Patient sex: M
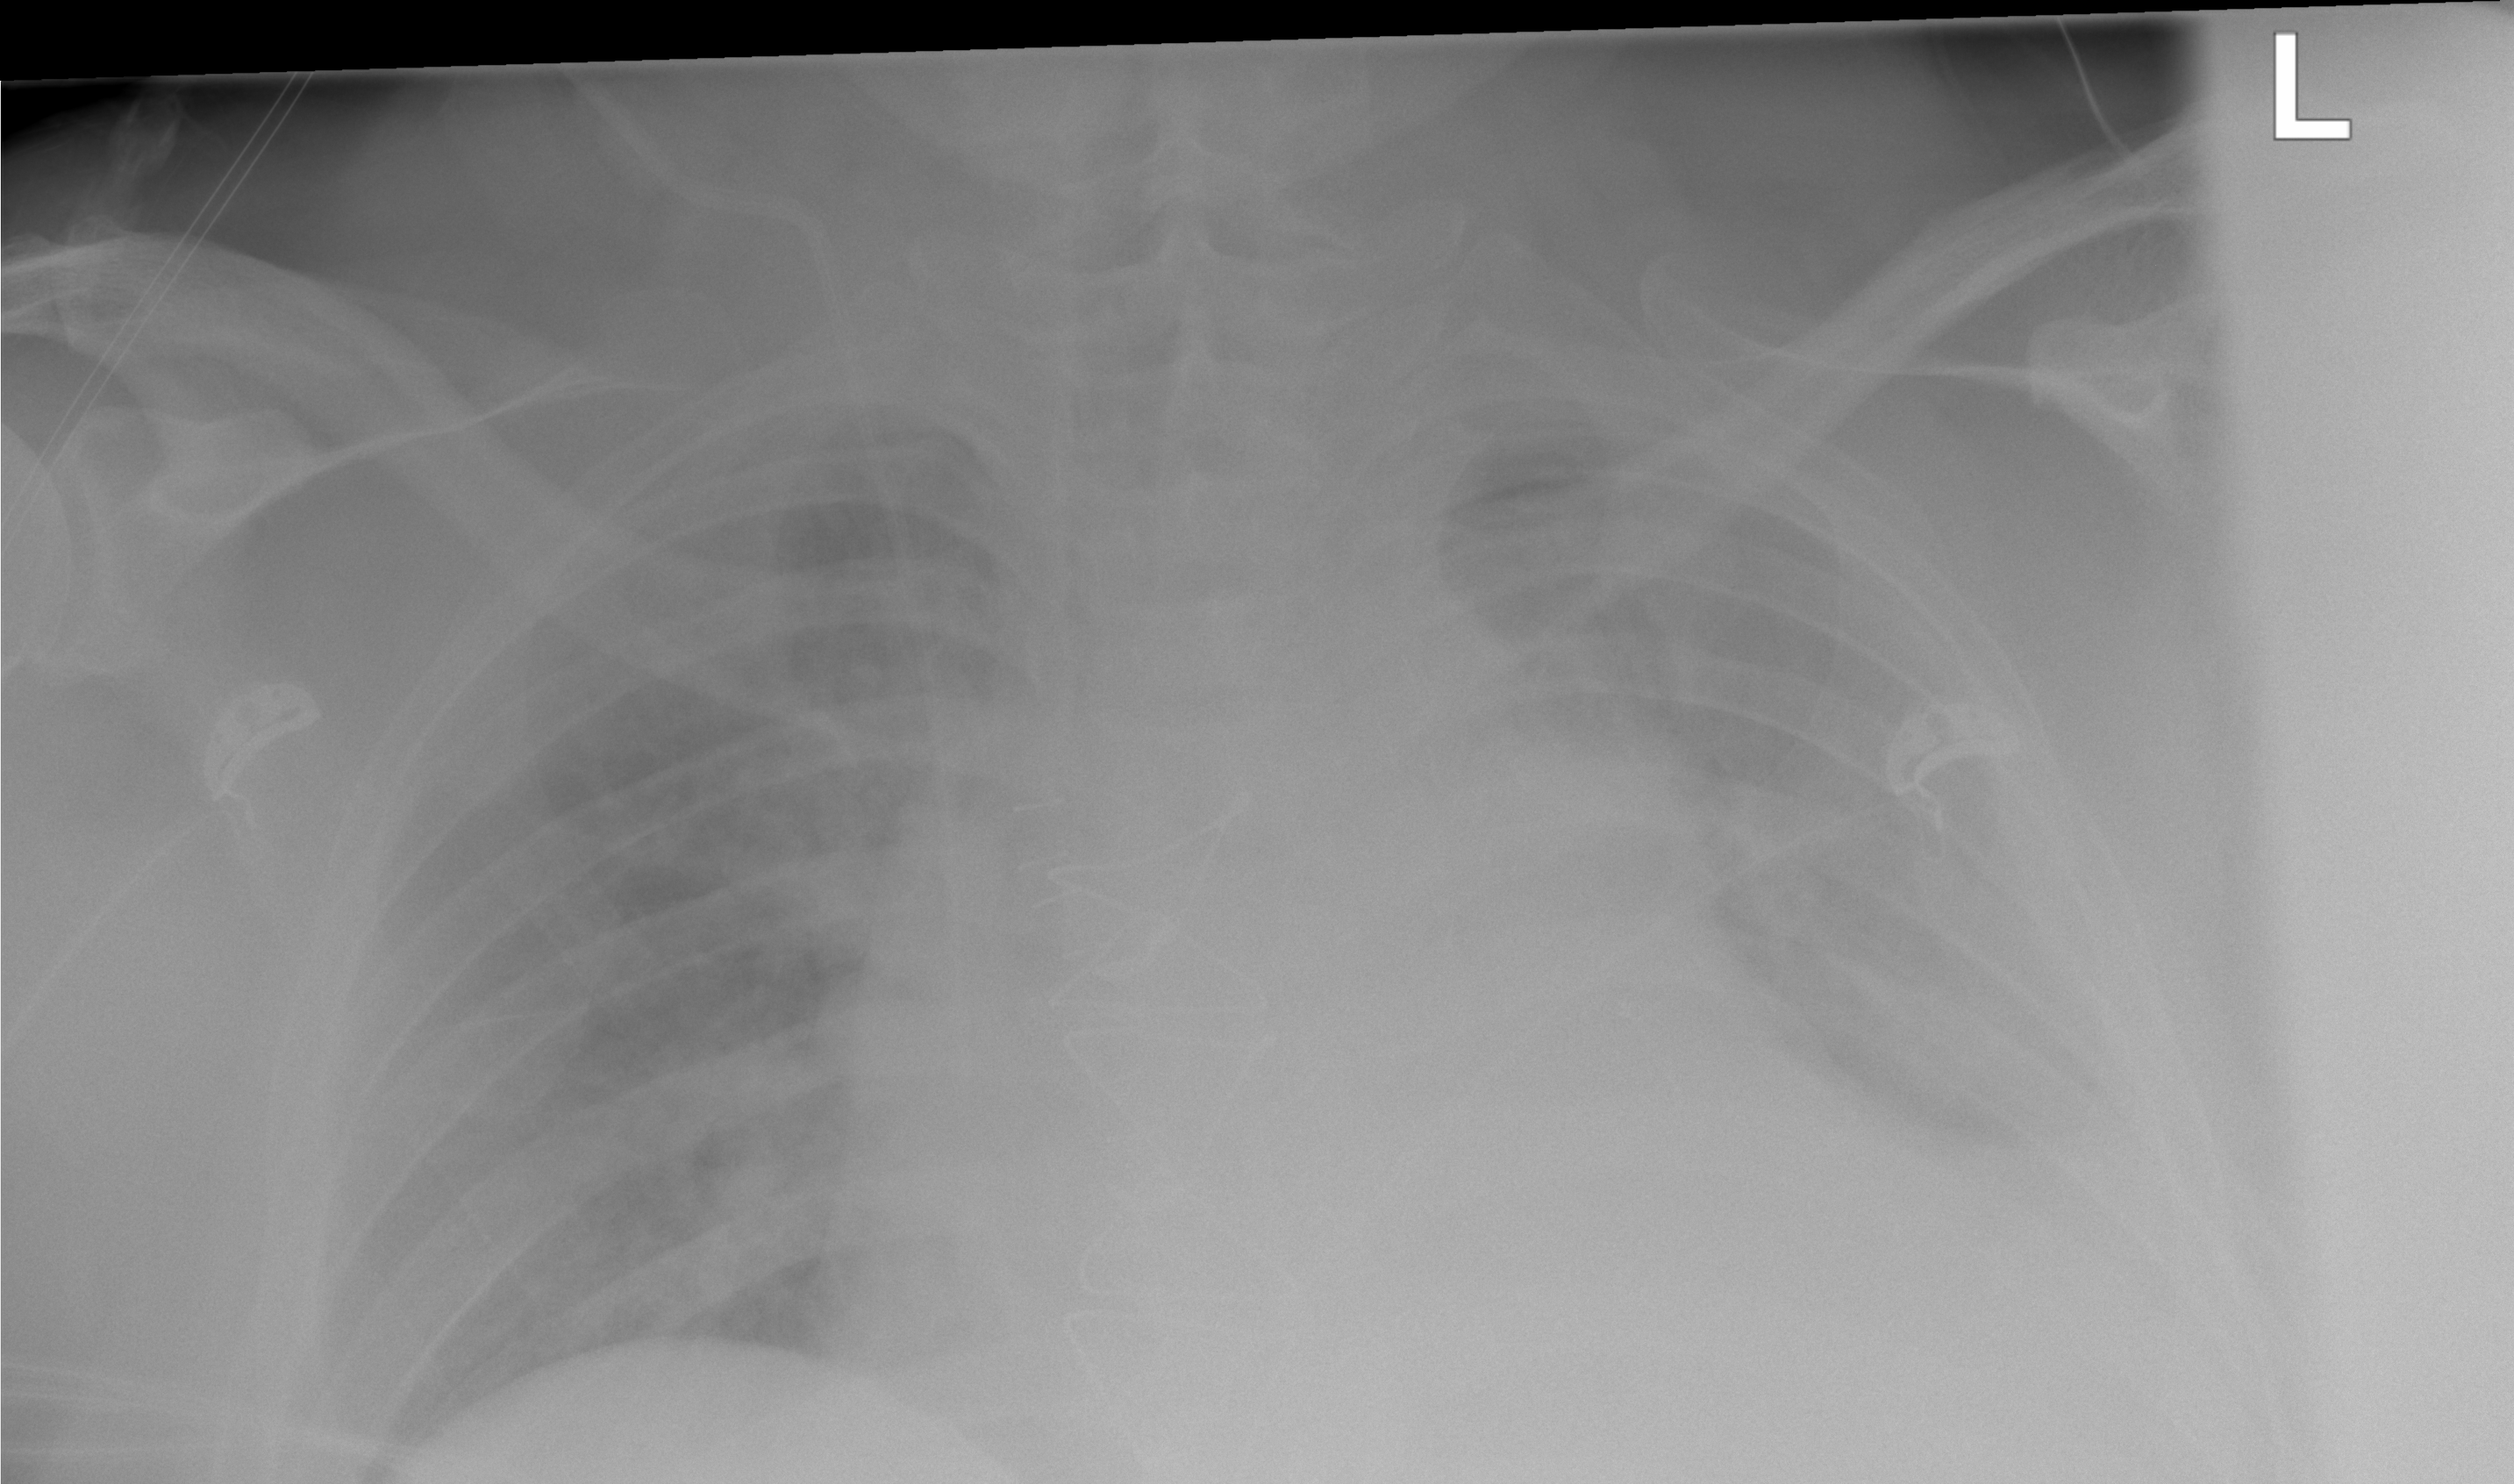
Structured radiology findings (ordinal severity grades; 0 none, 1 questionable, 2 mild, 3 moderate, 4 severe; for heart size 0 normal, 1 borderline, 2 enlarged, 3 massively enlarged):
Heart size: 2
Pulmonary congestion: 3
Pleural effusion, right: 0
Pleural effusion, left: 2
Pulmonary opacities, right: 0
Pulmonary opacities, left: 0
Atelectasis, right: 0
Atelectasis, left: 0